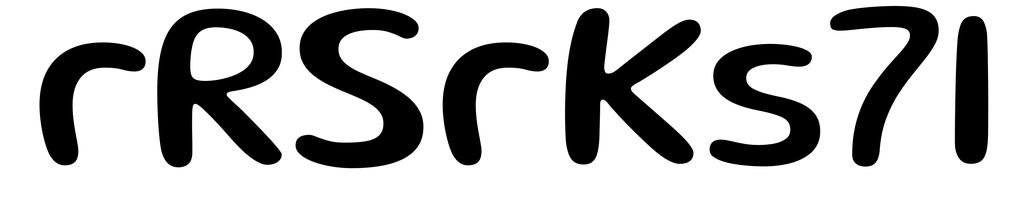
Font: Gluten_Regular